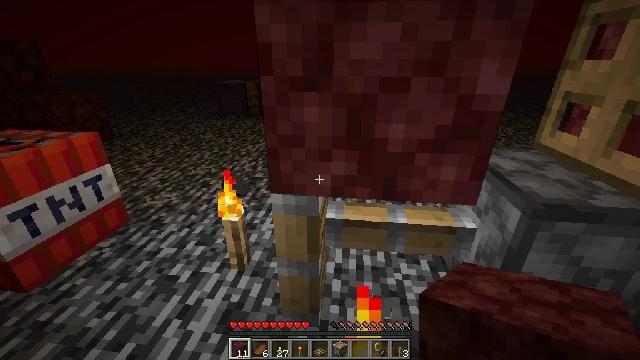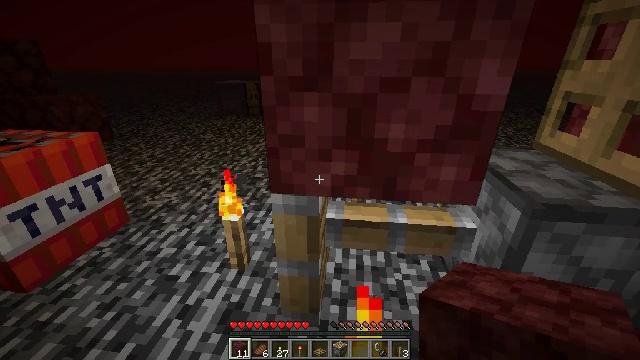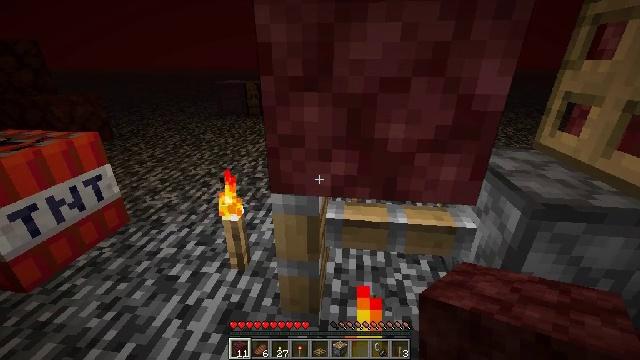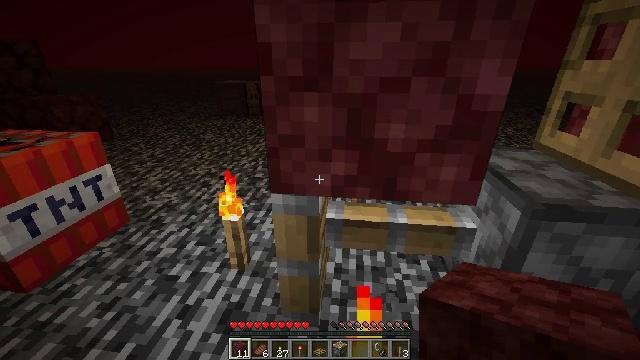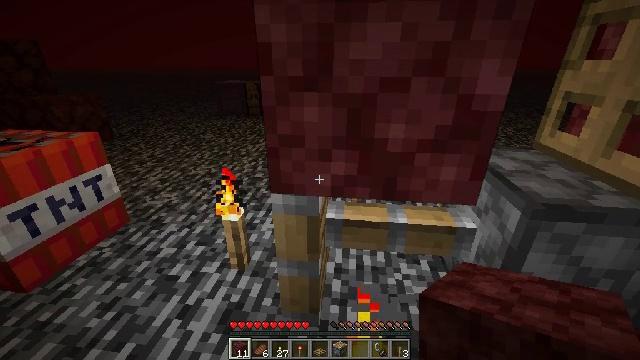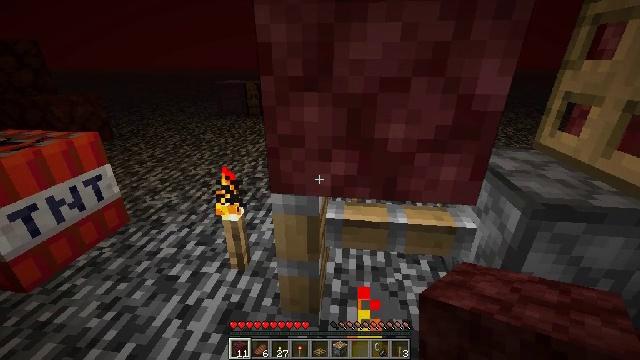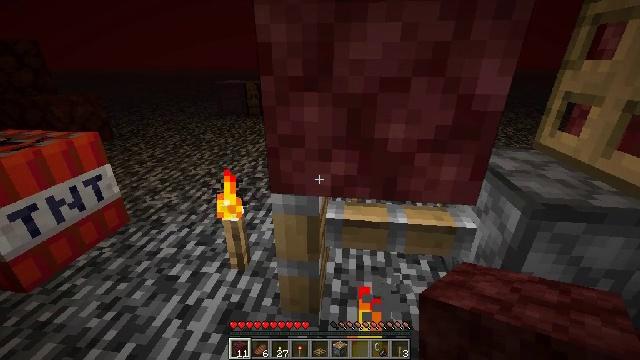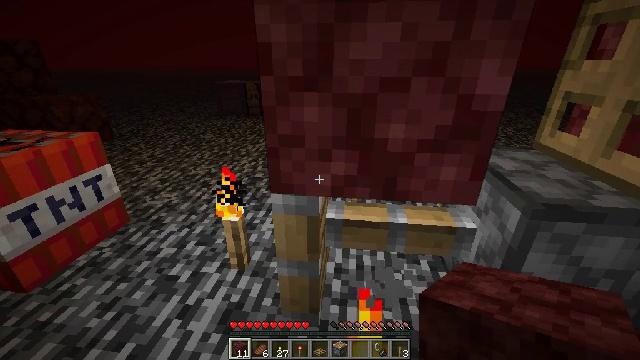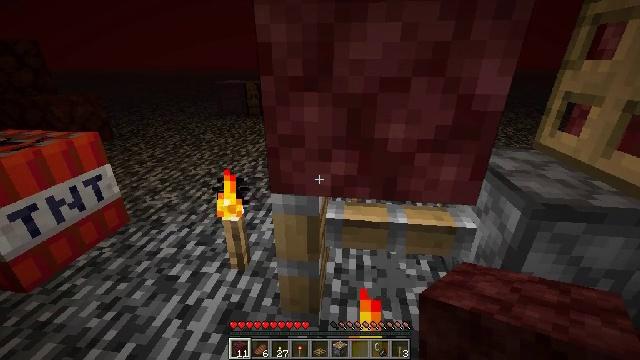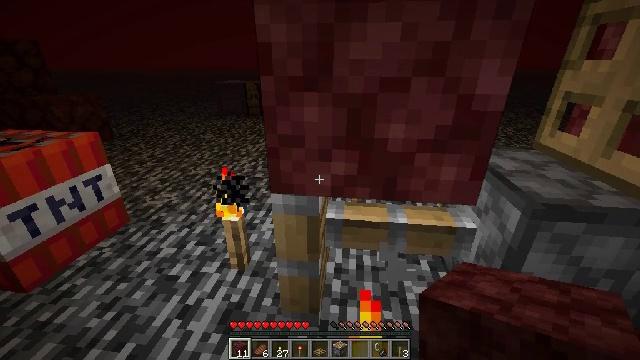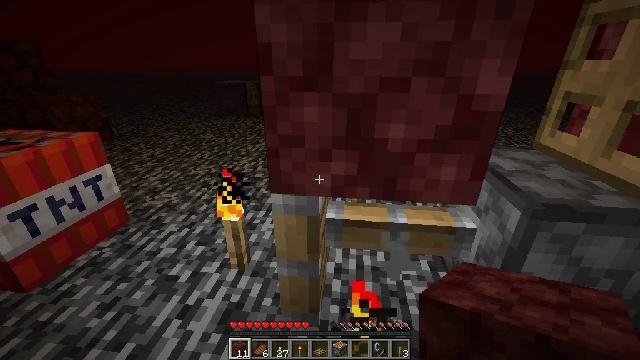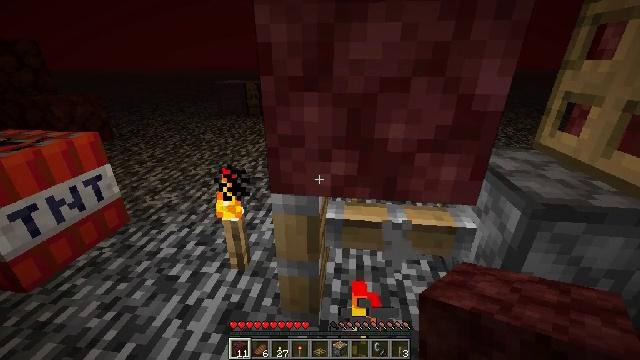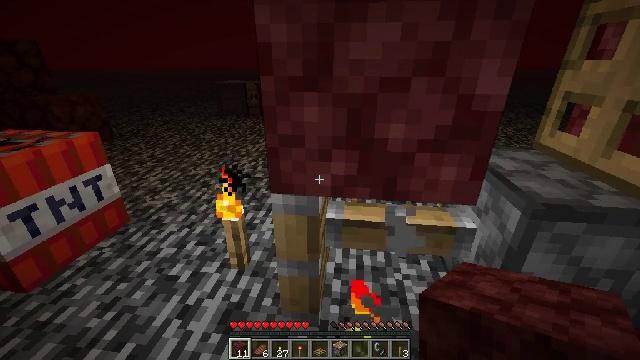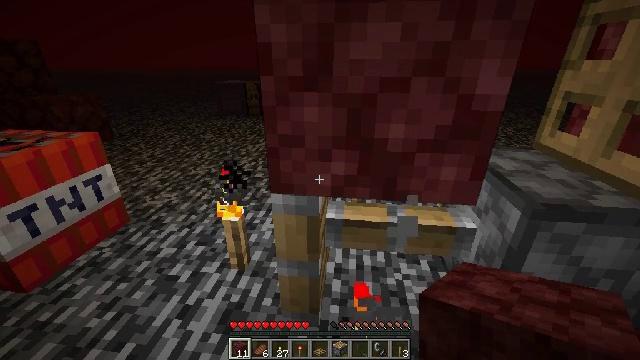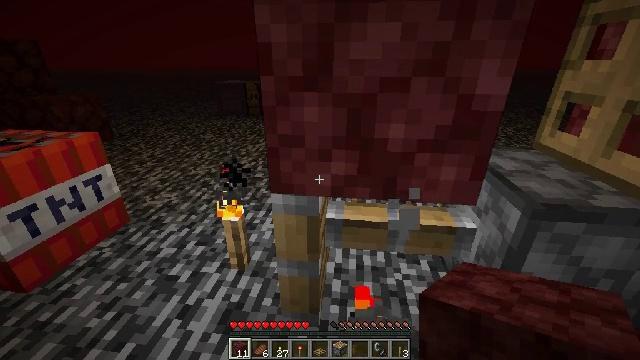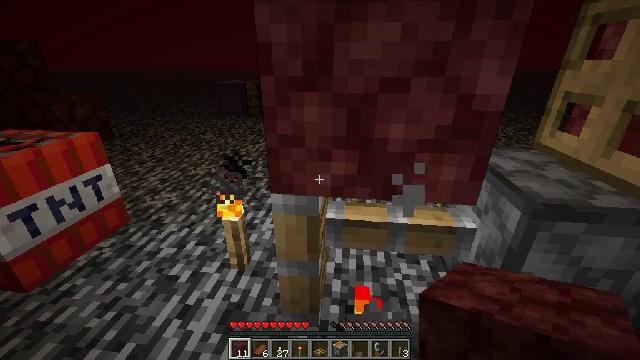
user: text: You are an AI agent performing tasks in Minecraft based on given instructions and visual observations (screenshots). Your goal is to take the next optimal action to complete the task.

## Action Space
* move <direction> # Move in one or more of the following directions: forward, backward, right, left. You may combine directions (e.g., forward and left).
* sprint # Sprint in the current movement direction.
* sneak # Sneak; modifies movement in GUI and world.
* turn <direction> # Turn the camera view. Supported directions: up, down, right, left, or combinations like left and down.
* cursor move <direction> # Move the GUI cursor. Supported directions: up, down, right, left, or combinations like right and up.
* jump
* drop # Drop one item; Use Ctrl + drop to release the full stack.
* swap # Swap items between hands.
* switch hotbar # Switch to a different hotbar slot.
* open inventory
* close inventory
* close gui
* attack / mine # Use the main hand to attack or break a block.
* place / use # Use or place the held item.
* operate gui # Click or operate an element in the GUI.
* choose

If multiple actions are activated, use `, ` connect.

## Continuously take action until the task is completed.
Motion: motion action
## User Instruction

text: Attack the TNT to mine it.
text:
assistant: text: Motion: no_op
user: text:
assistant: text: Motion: no_op
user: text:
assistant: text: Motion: no_op
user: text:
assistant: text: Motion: no_op
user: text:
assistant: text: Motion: no_op
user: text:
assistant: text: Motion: no_op
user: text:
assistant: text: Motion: no_op
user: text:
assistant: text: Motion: no_op
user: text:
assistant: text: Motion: no_op
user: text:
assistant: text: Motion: no_op
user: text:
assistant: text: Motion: no_op
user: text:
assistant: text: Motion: no_op
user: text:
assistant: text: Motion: no_op
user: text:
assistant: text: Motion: no_op
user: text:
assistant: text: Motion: no_op
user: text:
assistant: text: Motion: no_op
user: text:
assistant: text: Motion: no_op
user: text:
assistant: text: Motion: no_op
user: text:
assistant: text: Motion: no_op
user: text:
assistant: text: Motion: no_op
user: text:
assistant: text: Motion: no_op
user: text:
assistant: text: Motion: no_op
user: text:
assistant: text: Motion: no_op
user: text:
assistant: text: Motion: no_op
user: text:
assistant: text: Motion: no_op
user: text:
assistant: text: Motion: no_op
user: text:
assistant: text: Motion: no_op
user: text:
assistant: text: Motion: no_op
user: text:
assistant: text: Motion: no_op
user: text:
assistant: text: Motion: no_op